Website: ulta-beauty
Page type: delivery-shipping
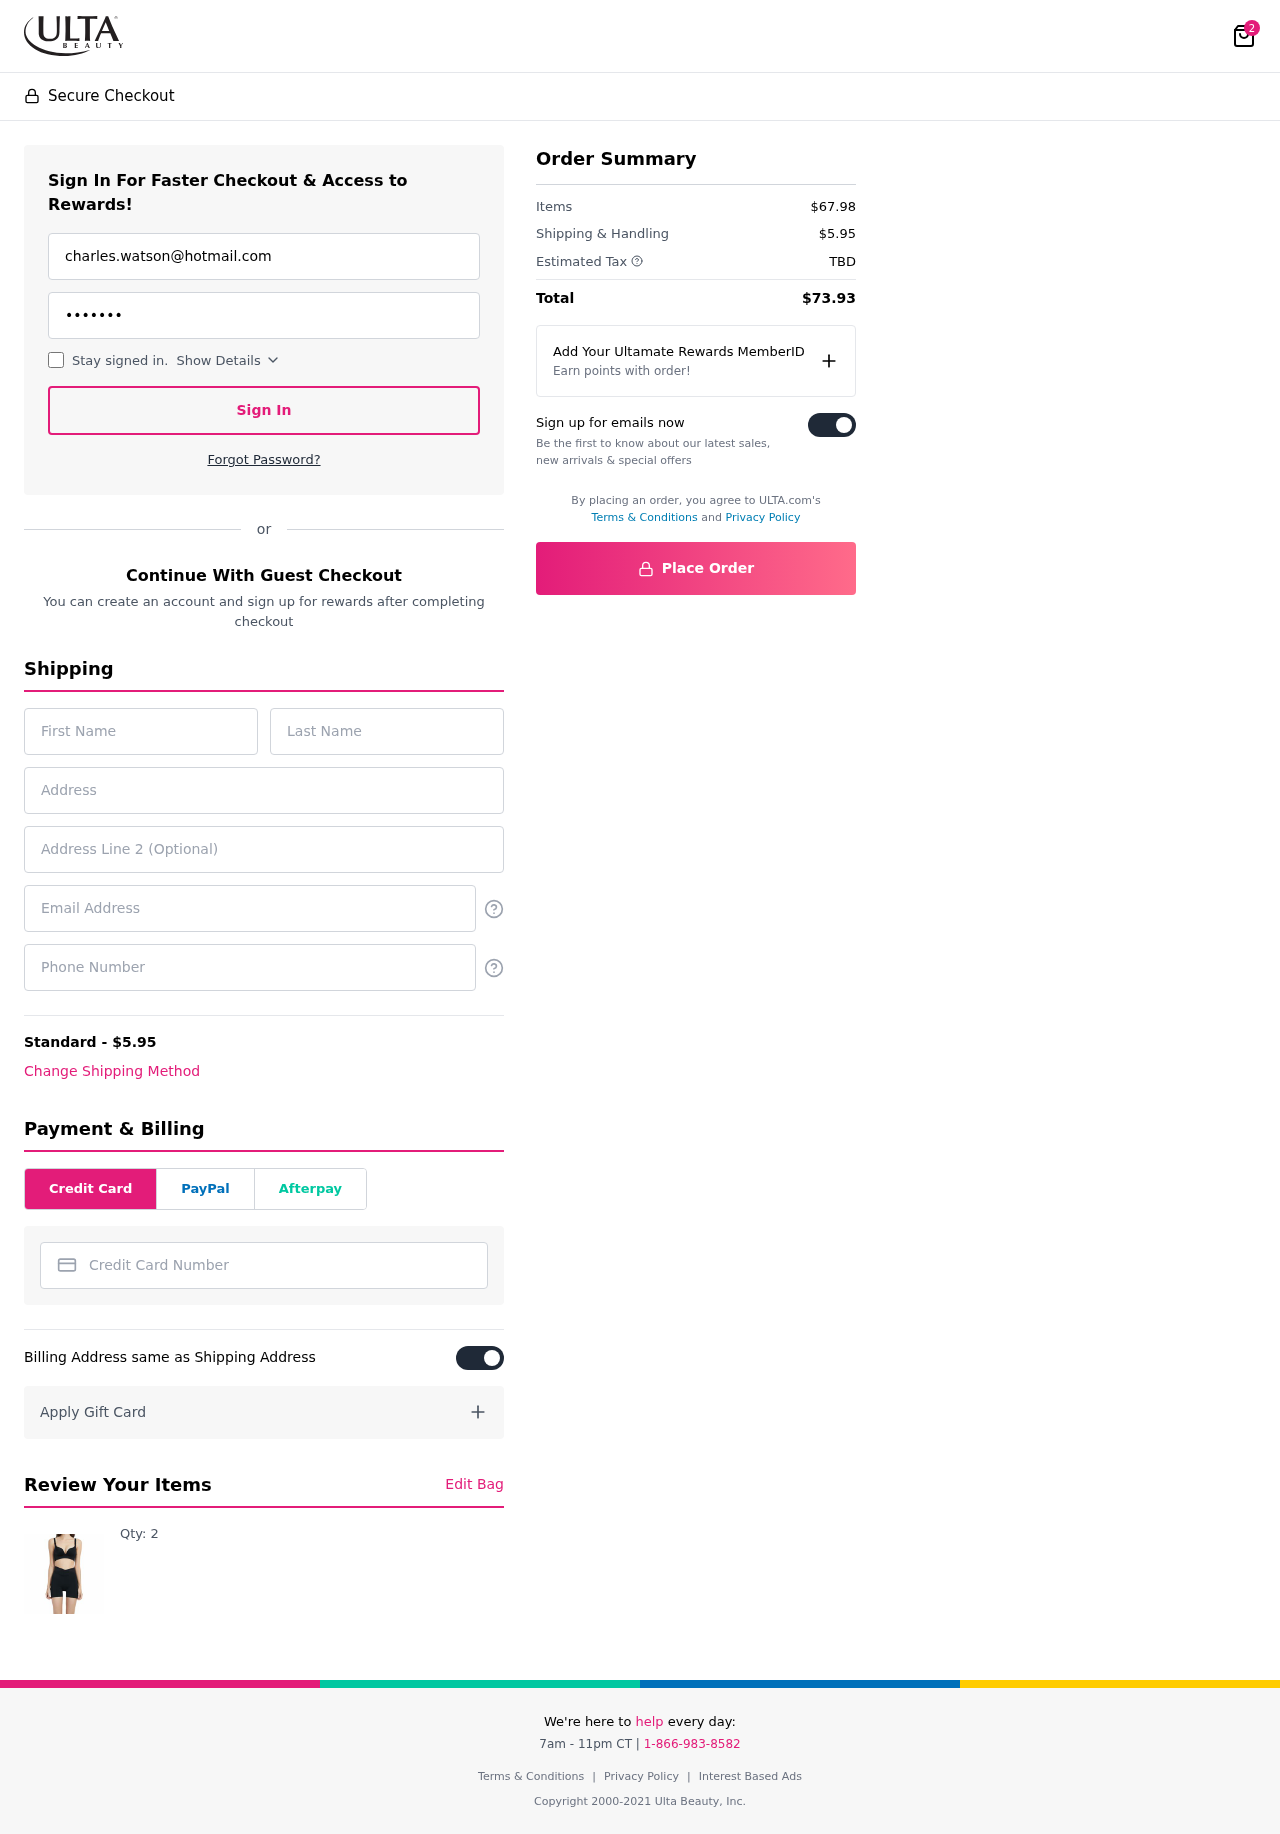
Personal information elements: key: PII_CARD_NUMBER
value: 4062 3859 0680 5413
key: PII_EMAIL
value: charles.watson@hotmail.com
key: PII_EMAIL2
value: charles.watson@hotmail.com
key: PII_FIRSTNAME
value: Charles
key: PII_LASTNAME
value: Watson
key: PII_PHONE
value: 4038357918
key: PII_STREET
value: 5951 Dustin Skyway
Product elements: key: PRODUCT1_QUANTITY
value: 2
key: PRODUCT1
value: Qty: 2
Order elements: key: ORDER_NUM_ITEMS
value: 2
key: ORDER_SHIPPING_COST
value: $5.95
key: ORDER_SUBTOTAL
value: $67.98
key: ORDER_TAX
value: TBD
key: ORDER_TOTAL
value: $73.93